Interaction volume radius: 5 \u00c5
Interaction volume height: 10 \u00c5
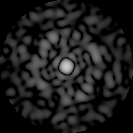
Disorder parameter: 0.8076